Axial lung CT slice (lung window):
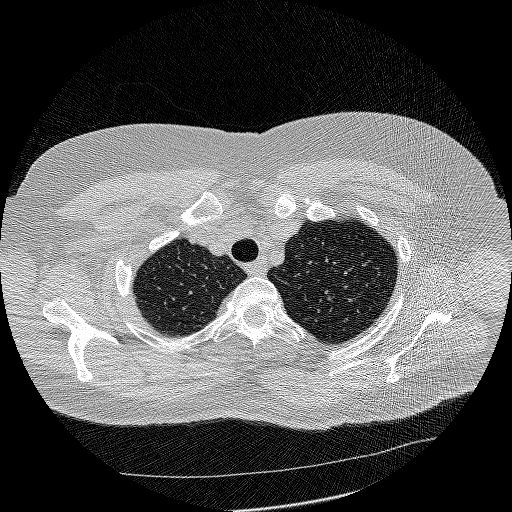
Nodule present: no